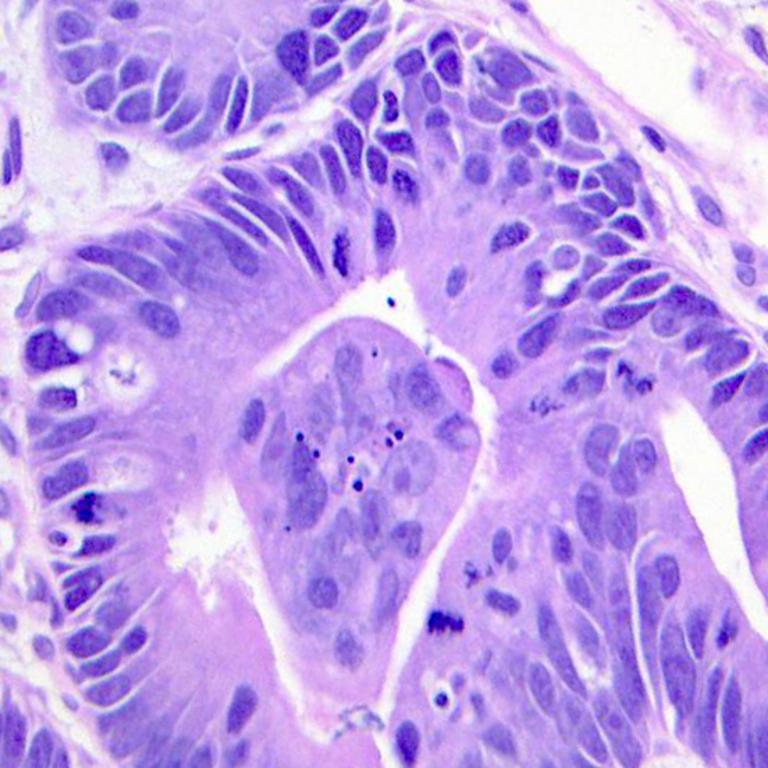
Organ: colon
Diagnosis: adenocarcinomas